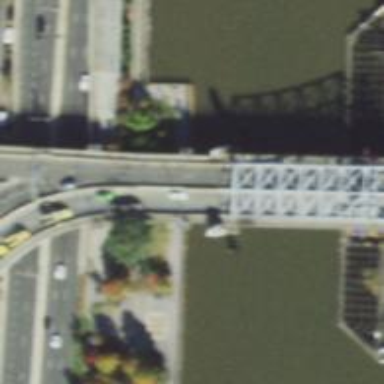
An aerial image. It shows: Secondary road crossing movable swing bridge.